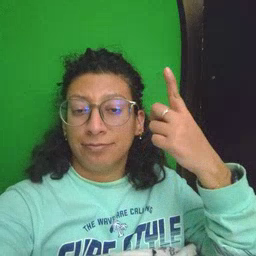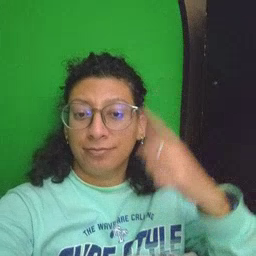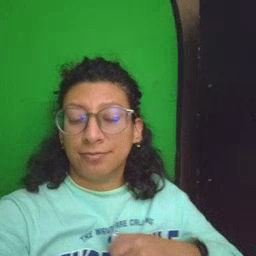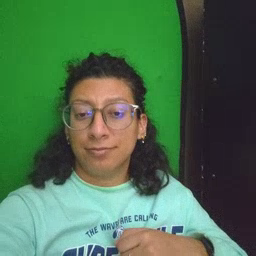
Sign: first